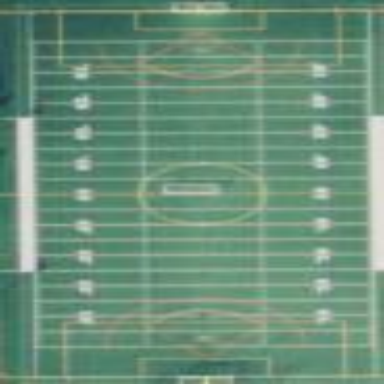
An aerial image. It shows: Pitch for American football.